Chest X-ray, AP view. Patient: 46 years old, sex M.
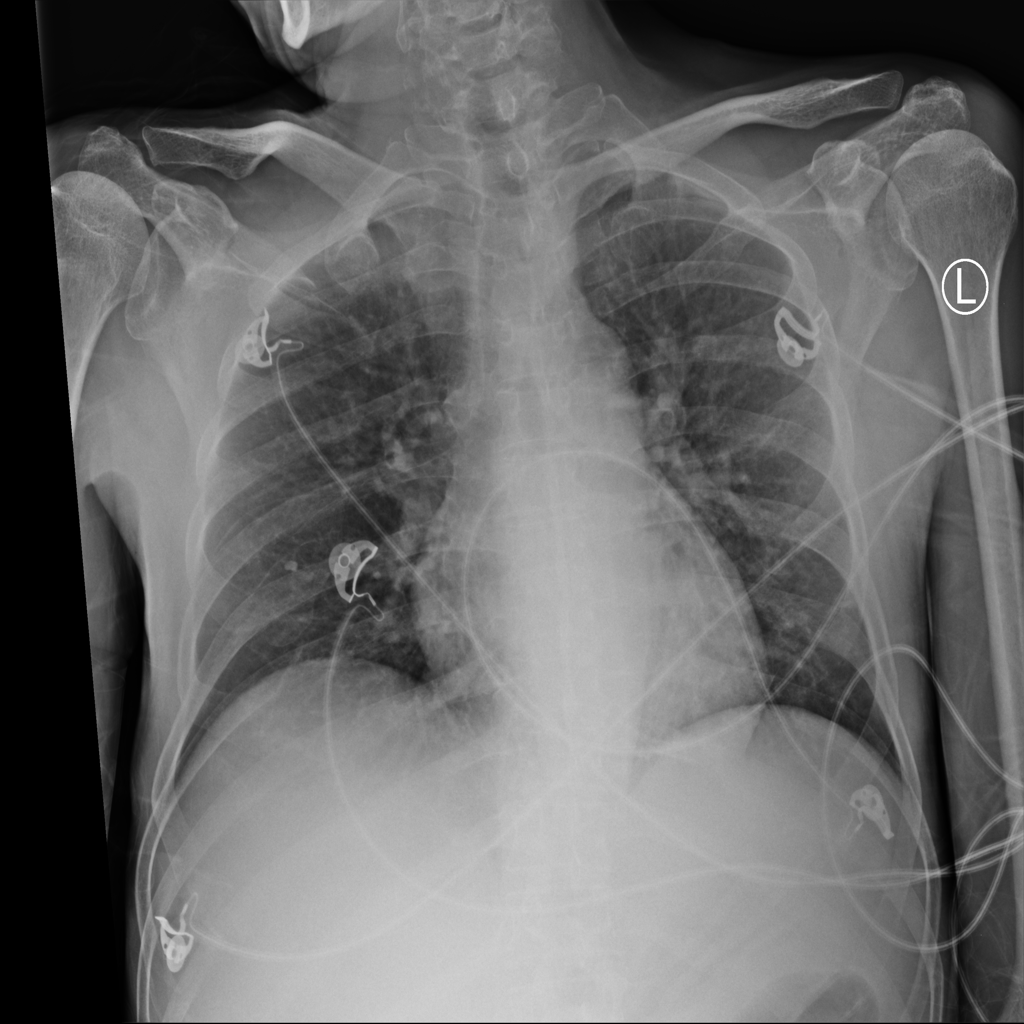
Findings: No Finding